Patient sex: F
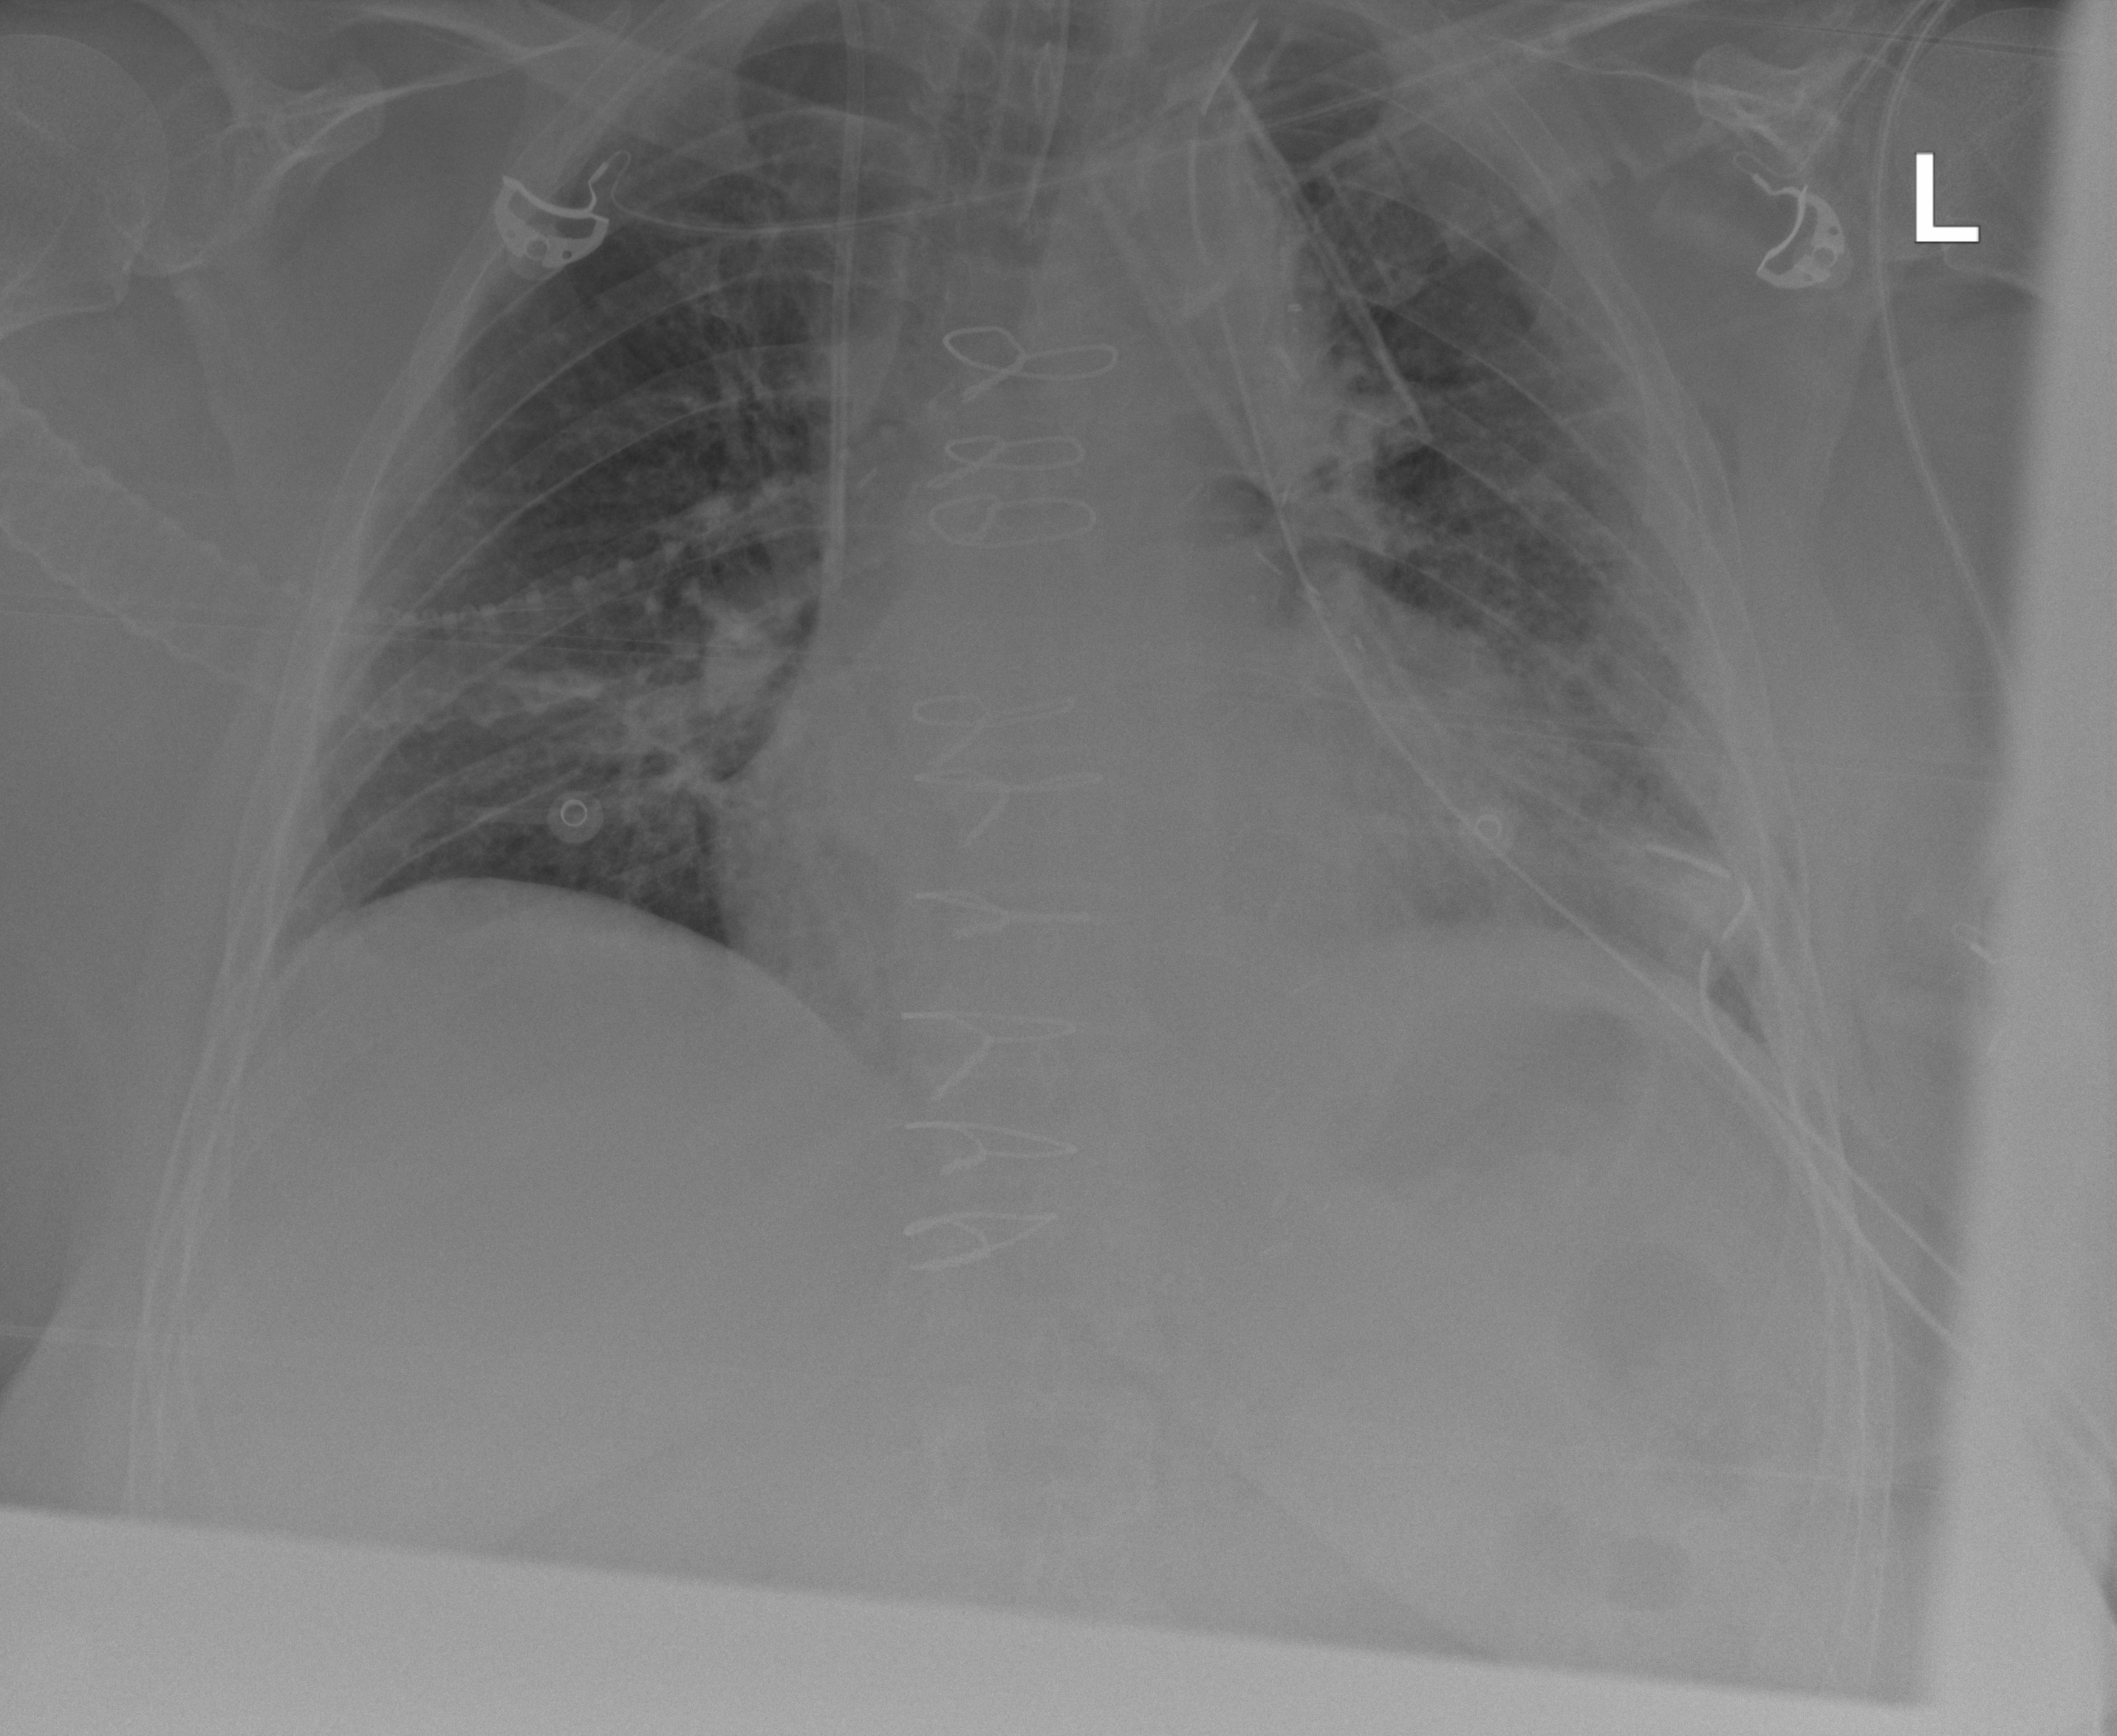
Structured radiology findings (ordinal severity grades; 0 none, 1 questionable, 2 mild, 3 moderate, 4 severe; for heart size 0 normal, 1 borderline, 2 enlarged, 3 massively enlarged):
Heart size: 1
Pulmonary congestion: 2
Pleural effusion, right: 0
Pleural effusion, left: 0
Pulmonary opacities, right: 0
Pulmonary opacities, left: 3
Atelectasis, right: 2
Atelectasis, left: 2